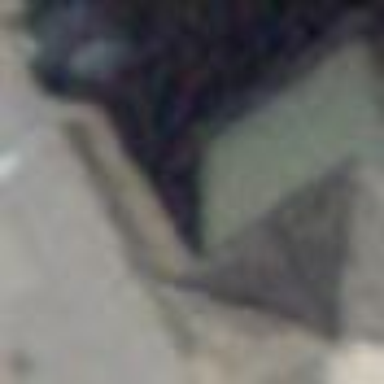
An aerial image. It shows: Bell tower with pyramidal roof shape.